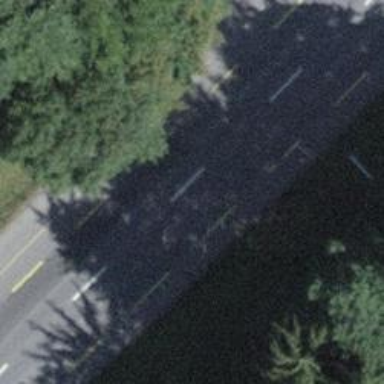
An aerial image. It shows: Secondary road.